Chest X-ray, PA view. Patient: 61 years old, sex M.
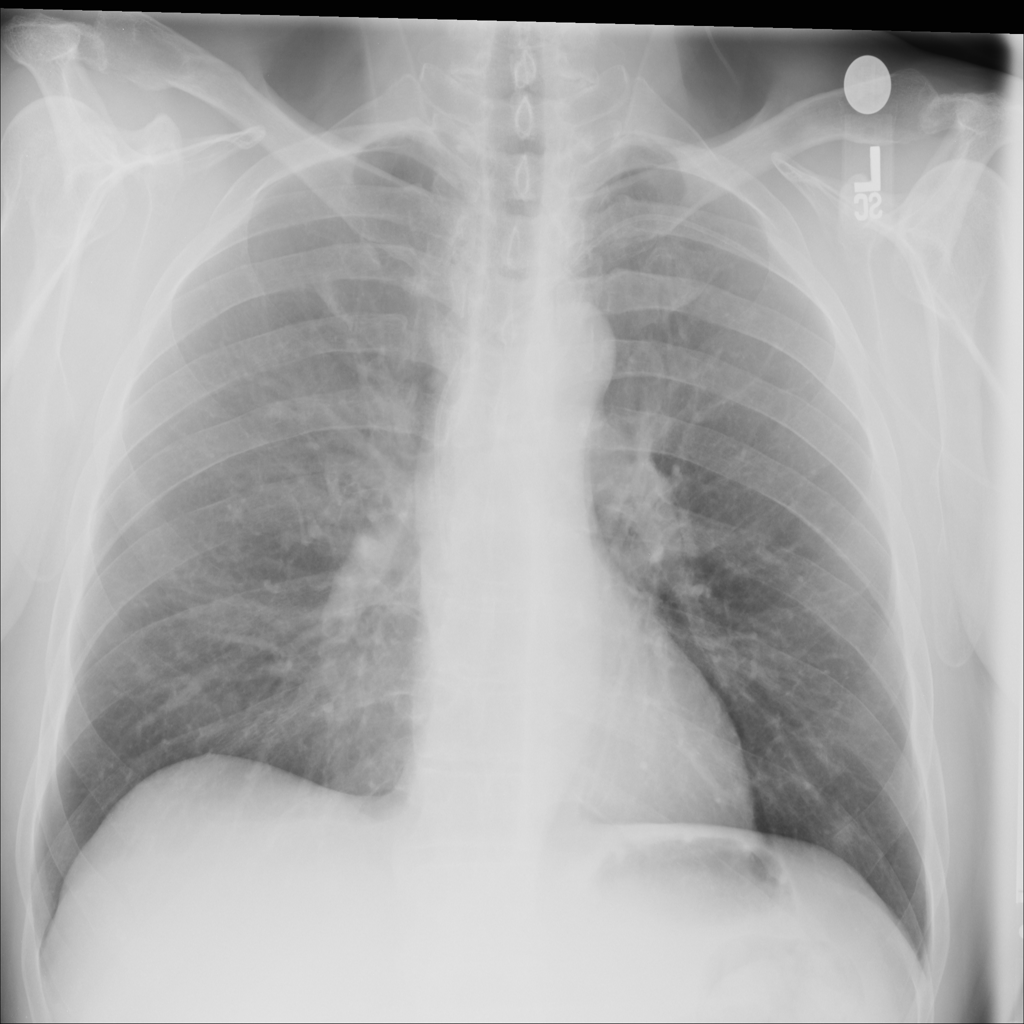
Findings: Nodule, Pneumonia